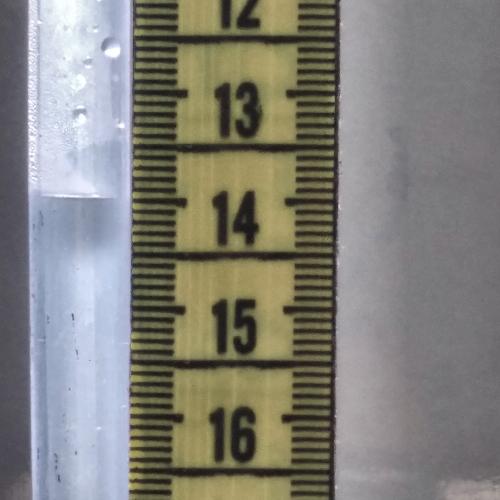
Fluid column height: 14.0 cm